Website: walmart
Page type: billing-address
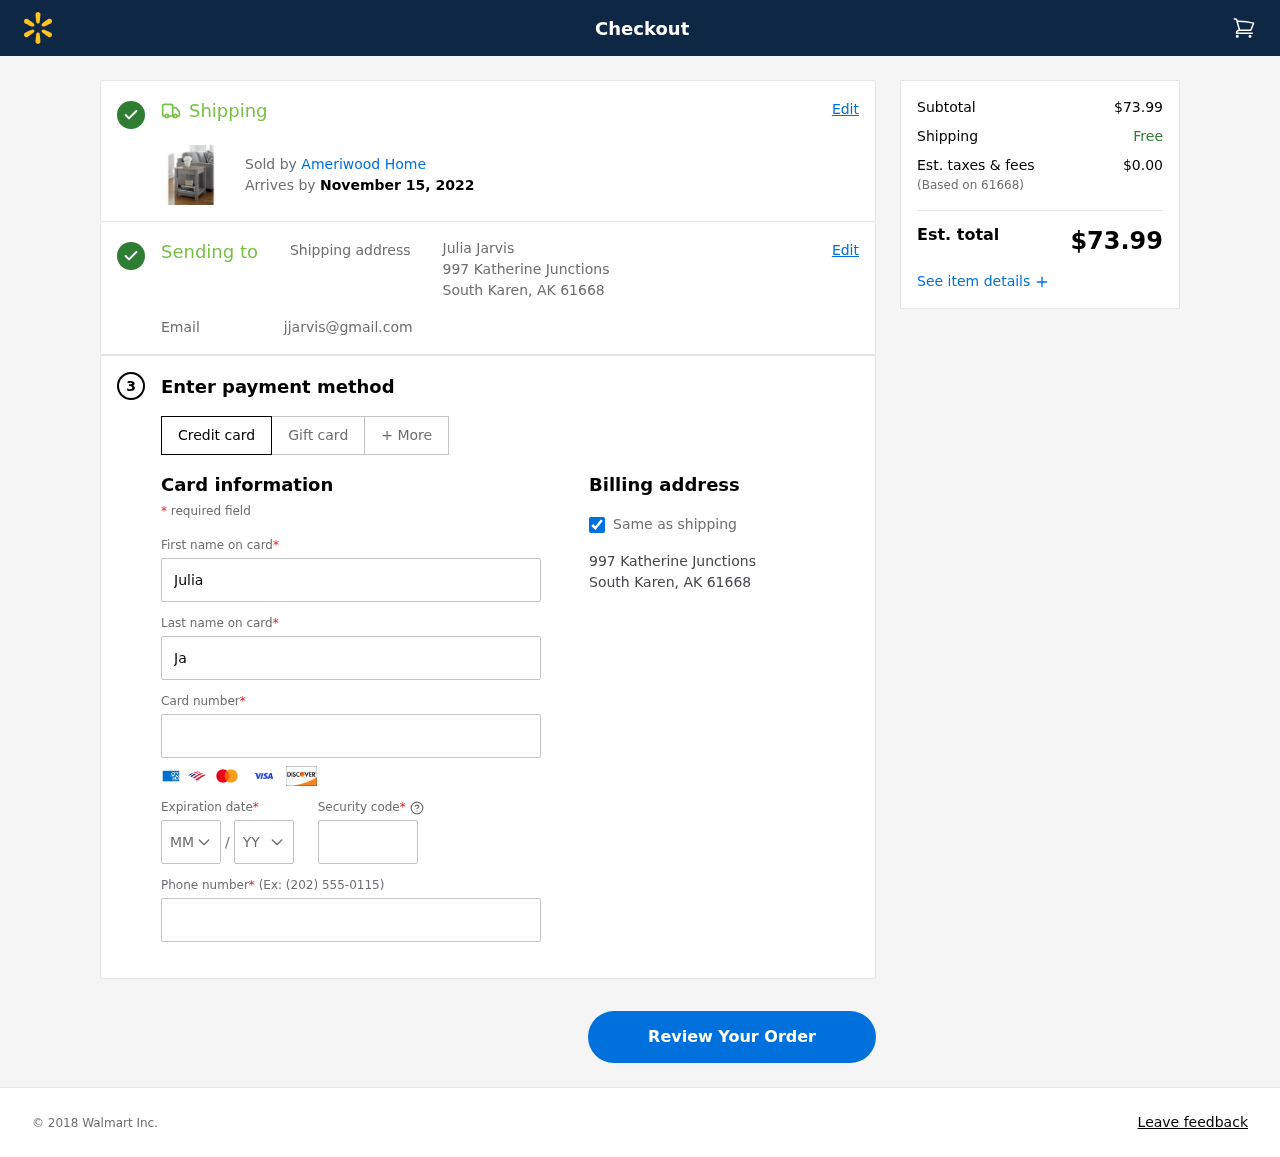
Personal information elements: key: PII_CARD_CVV
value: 7344
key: PII_CARD_EXPIRY_MONTH
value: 03
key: PII_CARD_EXPIRY_YEAR
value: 29
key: PII_CARD_NUMBER
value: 3799 2963 6545 686
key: PII_CITY_STATE_ZIP
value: South Karen, AK 61668
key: PII_EMAIL
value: jjarvis@gmail.com
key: PII_FIRSTNAME
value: Julia
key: PII_FULLNAME
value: Julia Jarvis
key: PII_LASTNAME
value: Jarvis
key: PII_PHONE
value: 9385332654
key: PII_POSTCODE
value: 61668
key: PII_STREET
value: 997 Katherine Junctions
Product elements: key: PRODUCT1_BRAND
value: Ameriwood Home
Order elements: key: ORDER_DELIVERY_DATE
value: November 15, 2022
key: ORDER_SUBTOTAL
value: $73.99
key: ORDER_TAX
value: $0.00
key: ORDER_TOTAL
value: $73.99